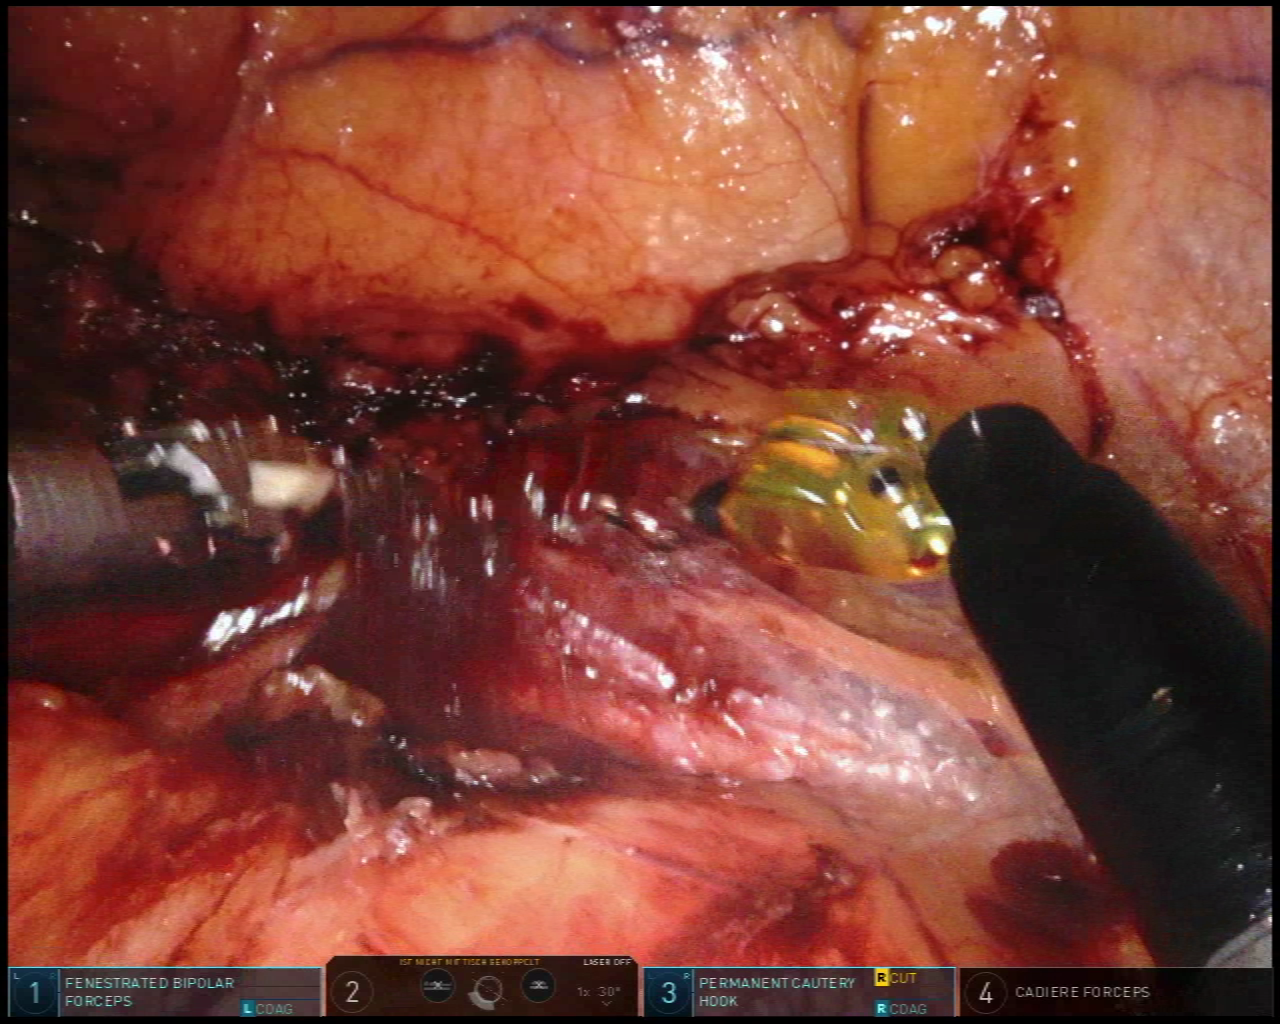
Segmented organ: ureter
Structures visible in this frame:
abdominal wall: no
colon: no
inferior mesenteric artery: no
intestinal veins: no
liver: no
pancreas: no
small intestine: no
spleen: no
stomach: no
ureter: yes
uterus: no
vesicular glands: no